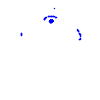
Particle: electron